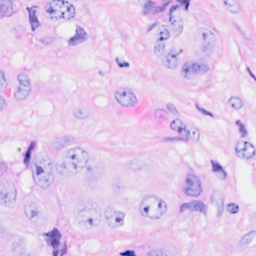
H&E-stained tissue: Breast